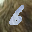
Label: 6